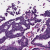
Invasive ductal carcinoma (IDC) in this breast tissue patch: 1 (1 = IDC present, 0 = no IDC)